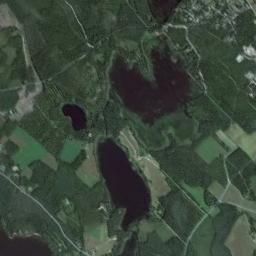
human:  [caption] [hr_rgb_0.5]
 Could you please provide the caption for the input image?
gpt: Some lakes of different sizes lie in fields and forests and the water is dark blue .

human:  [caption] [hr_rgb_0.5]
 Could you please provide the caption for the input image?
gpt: The lake in the picture is very small .

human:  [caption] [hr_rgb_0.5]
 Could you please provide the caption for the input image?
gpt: There are many roads of different lengths around the lake .

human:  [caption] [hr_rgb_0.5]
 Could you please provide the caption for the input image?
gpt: There is a group of blue lakes on the green and yellow-brown fields .

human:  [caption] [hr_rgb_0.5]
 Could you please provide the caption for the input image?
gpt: There are some lakes with green farmlands around .